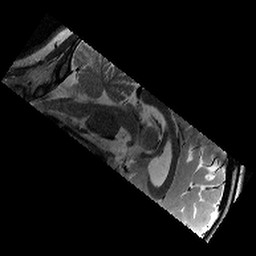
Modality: T2w
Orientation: sagittal
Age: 11
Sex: female
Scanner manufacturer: siemens
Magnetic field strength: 3 T
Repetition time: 9.23 s
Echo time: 0.067 s